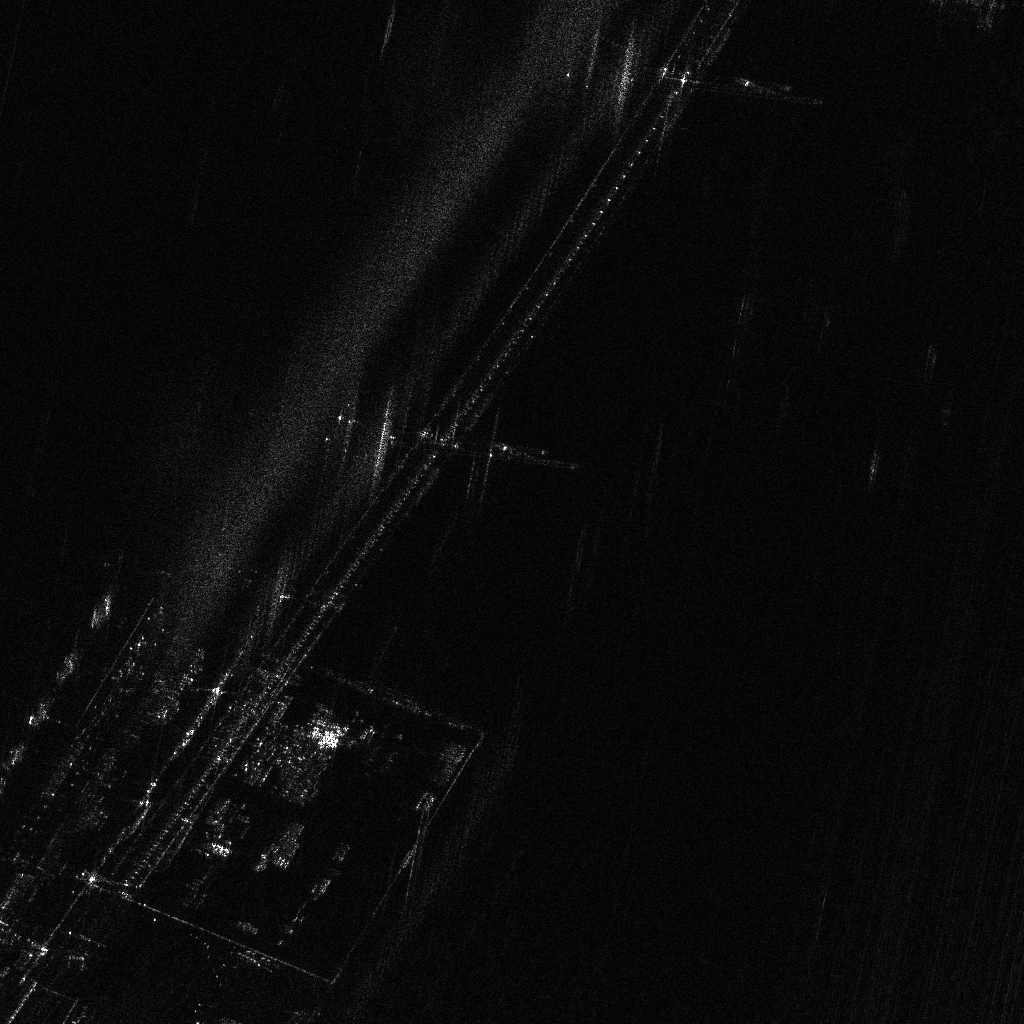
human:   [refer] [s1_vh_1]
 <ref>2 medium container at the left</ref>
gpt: <box>[[8, 58, 10, 61, 32], [5, 63, 7, 67, 33]]</box>

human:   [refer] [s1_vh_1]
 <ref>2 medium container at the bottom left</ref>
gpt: <box>[[2, 68, 4, 71, 32], [0, 72, 2, 75, 32]]</box>